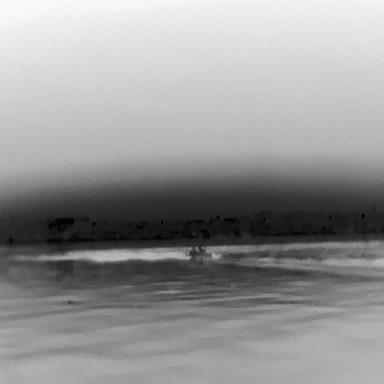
There is a canoe in the infrared image.